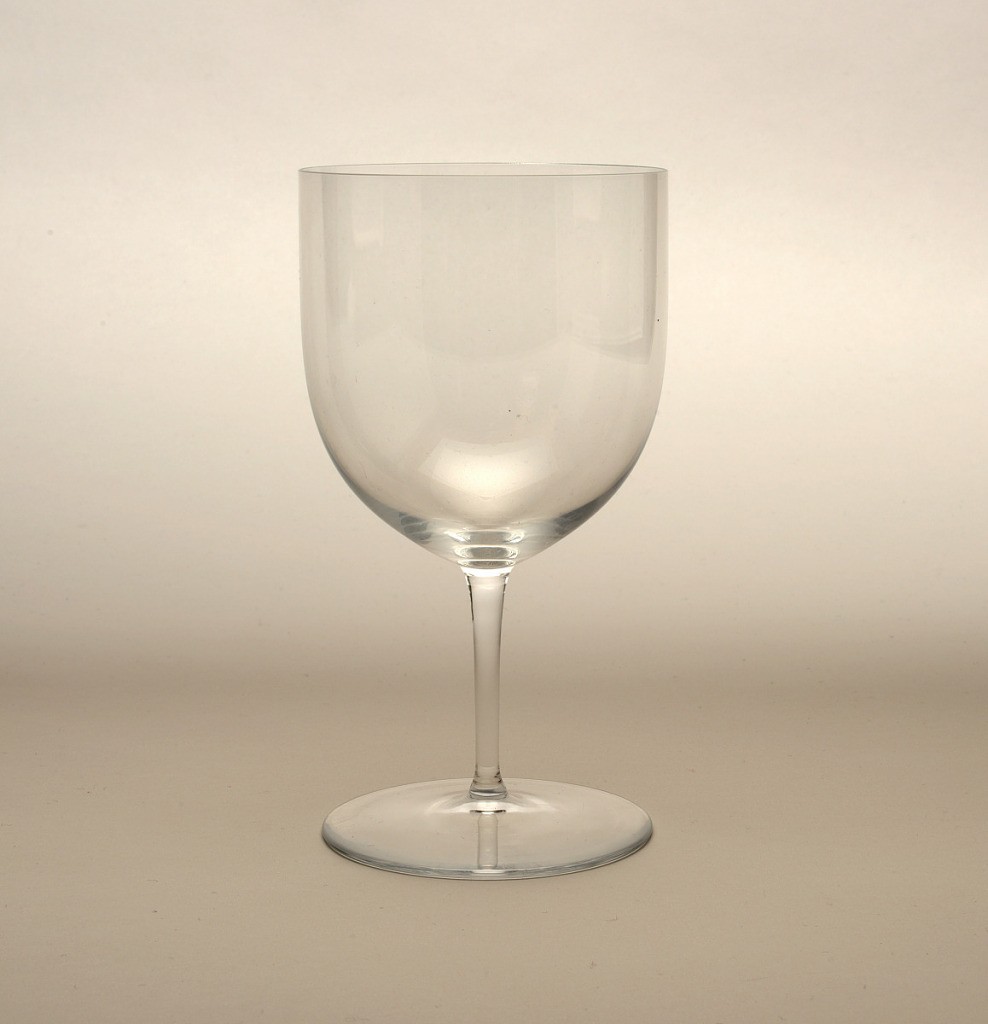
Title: No. 4
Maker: Ludwig Lobmeyr, Austrian, 1829 - 1917
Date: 1856
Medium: Mouth-blown glass
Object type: Goblet
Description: Thin mouth-blown crystal